Question: I have a problem with a layout in android. I want that two views should have the equal width, and they should almost use the full width of the screen. Each view should contain a centered label.
It should look like this when it's done:

Here is what I have so far:
'''
<?xml version="1.0" encoding="utf-8"?>
<RelativeLayout xmlns:android="http://schemas.android.com/apk/res/android"
android:layout_width="match_parent" android:layout_height="match_parent">
<View
android:id="@+id/view1"
android:layout_width="10dp"
android:layout_height="90dp"
android:layout_alignParentTop="true"
android:layout_marginTop="10dp"
android:layout_marginLeft="10dp" />
<View
android:id="@+id/view2"
android:layout_width="10dp"
android:layout_height="90dp"
android:layout_alignParentTop="true"
android:layout_alignParentRight="true"
android:layout_alignParentEnd="true"
android:layout_marginTop="10dp"
android:layout_marginRight="10dp" />
</RelativeLayout>
'''
I just have placeholder values for the width right now.
Thanks.
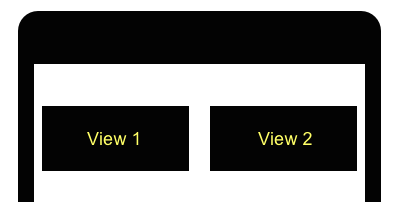
Answer: You have to use android:layout_weight attribute in xml so try below code hope it will resolve your problem :-
'''
<LinearLayout
android:layout_width="fill_parent"
android:layout_height="wrap_content"
android:orientation="horizontal">
<Button
android:text="Register"
android:layout_width="0dp"
android:layout_height="wrap_content"
android:padding="10dip"
android:layout_margin="5dp"
android:layout_weight="1" />
<Button
android:text="Not this time"
android:id="@+id/cancel"
android:layout_width="0dp"
android:layout_height="wrap_content"
android:padding="10dip"
android:layout_margin="5dp"
android:layout_weight="1" />
</LinearLayout>
'''
> To create a linear layout in which each child uses the same amount of
space on the screen, set the android:layout_height of each view to
"0dp" (for a vertical layout) or the android:layout_width of each view
to "0dp" (for a horizontal layout). Then set the android:layout_weight
of each view to "1"
<URL>